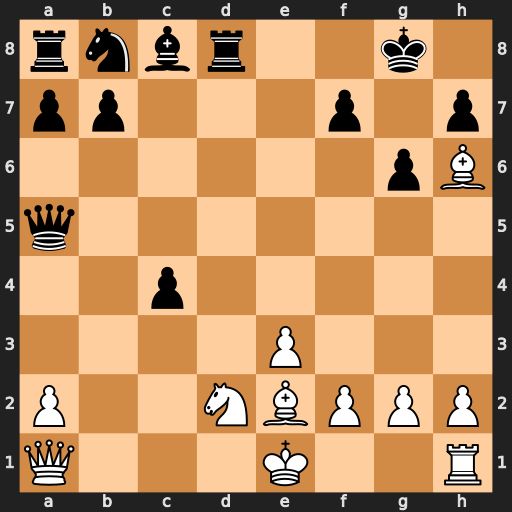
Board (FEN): rnbr2k1/pp3p1p/6pB/q7/2p5/4P3/P2NBPPP/Q3K2R
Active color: w
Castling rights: K
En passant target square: -
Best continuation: Qg7#